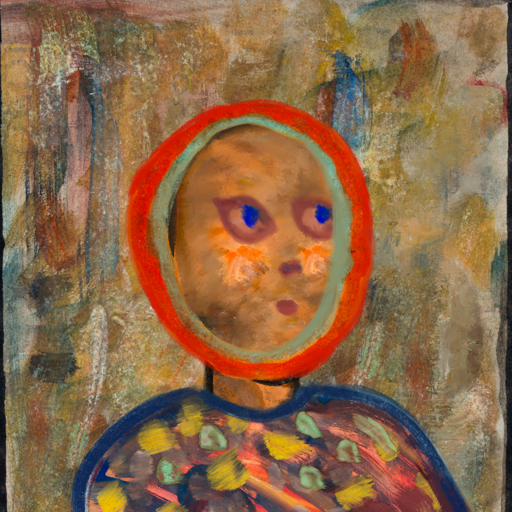
Background: Pipe, Head And Neck Side: Gypsy_Queen, Face Side: Mother_And_Son_Mother, Bust: Mother_And_Son_Mother, Hair Side: Sisters, Head Accessory: Blank, Second Necklace: Blank, Necklace: Blank, Baby: Blank